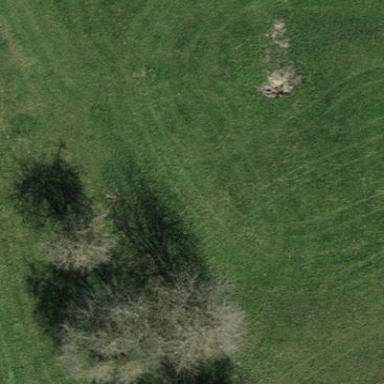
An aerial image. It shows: Orchard.